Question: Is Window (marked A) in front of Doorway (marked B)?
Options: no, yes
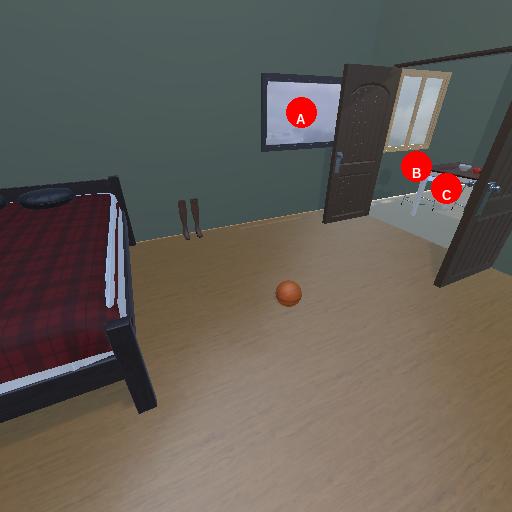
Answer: no